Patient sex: F
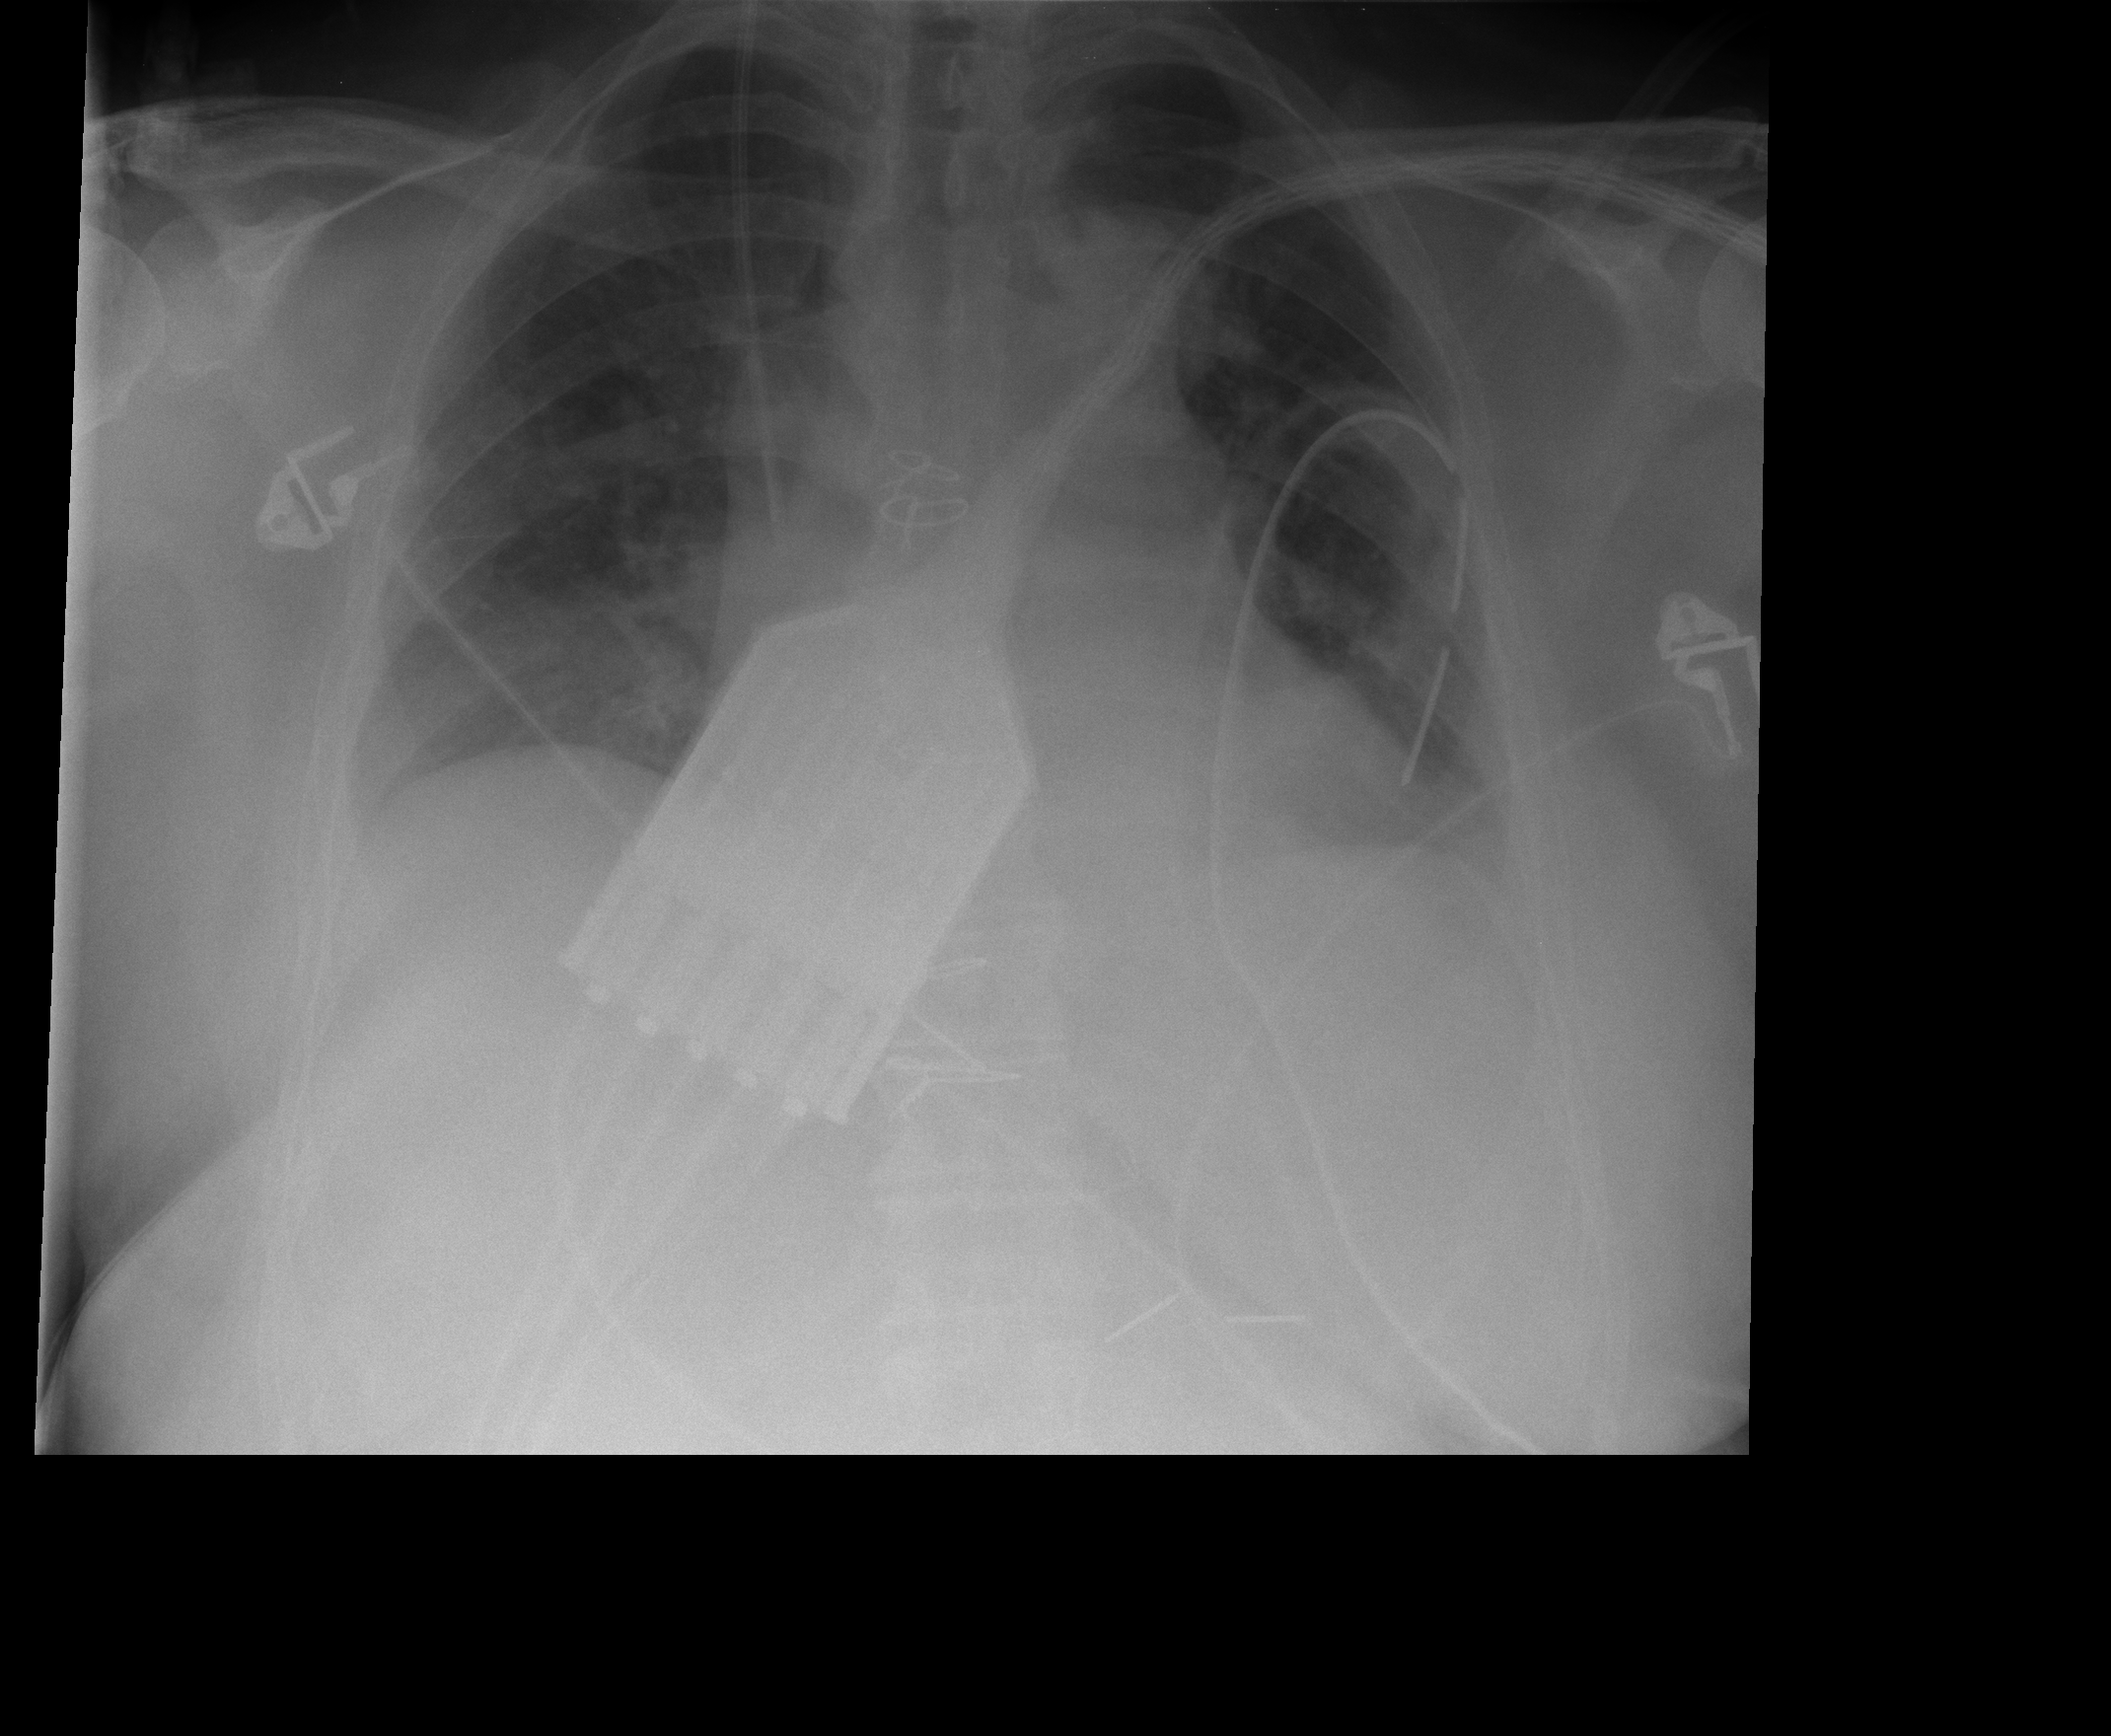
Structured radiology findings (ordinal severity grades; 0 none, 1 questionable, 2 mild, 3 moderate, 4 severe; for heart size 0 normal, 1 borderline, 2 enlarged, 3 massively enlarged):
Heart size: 0
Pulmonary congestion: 0
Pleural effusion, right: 0
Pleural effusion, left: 0
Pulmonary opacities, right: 0
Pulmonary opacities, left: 0
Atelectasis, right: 2
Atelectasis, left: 2